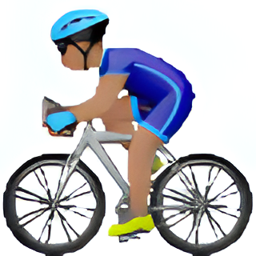
Name: bicyclist
Emoji: 🚴🏽
Group: People & Body
Sub-group: person-sport